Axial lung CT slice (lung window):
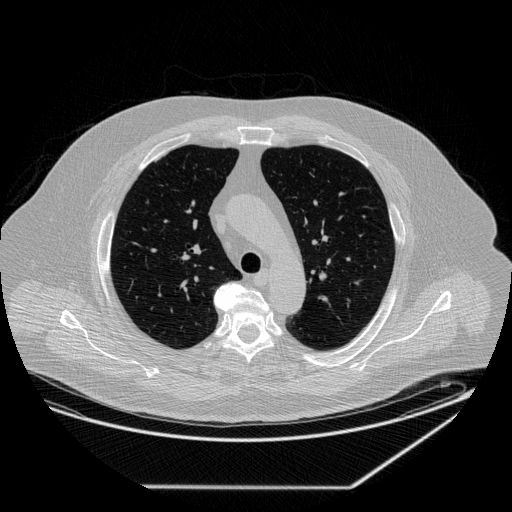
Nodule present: no